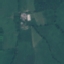
Label: Pasture